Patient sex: M
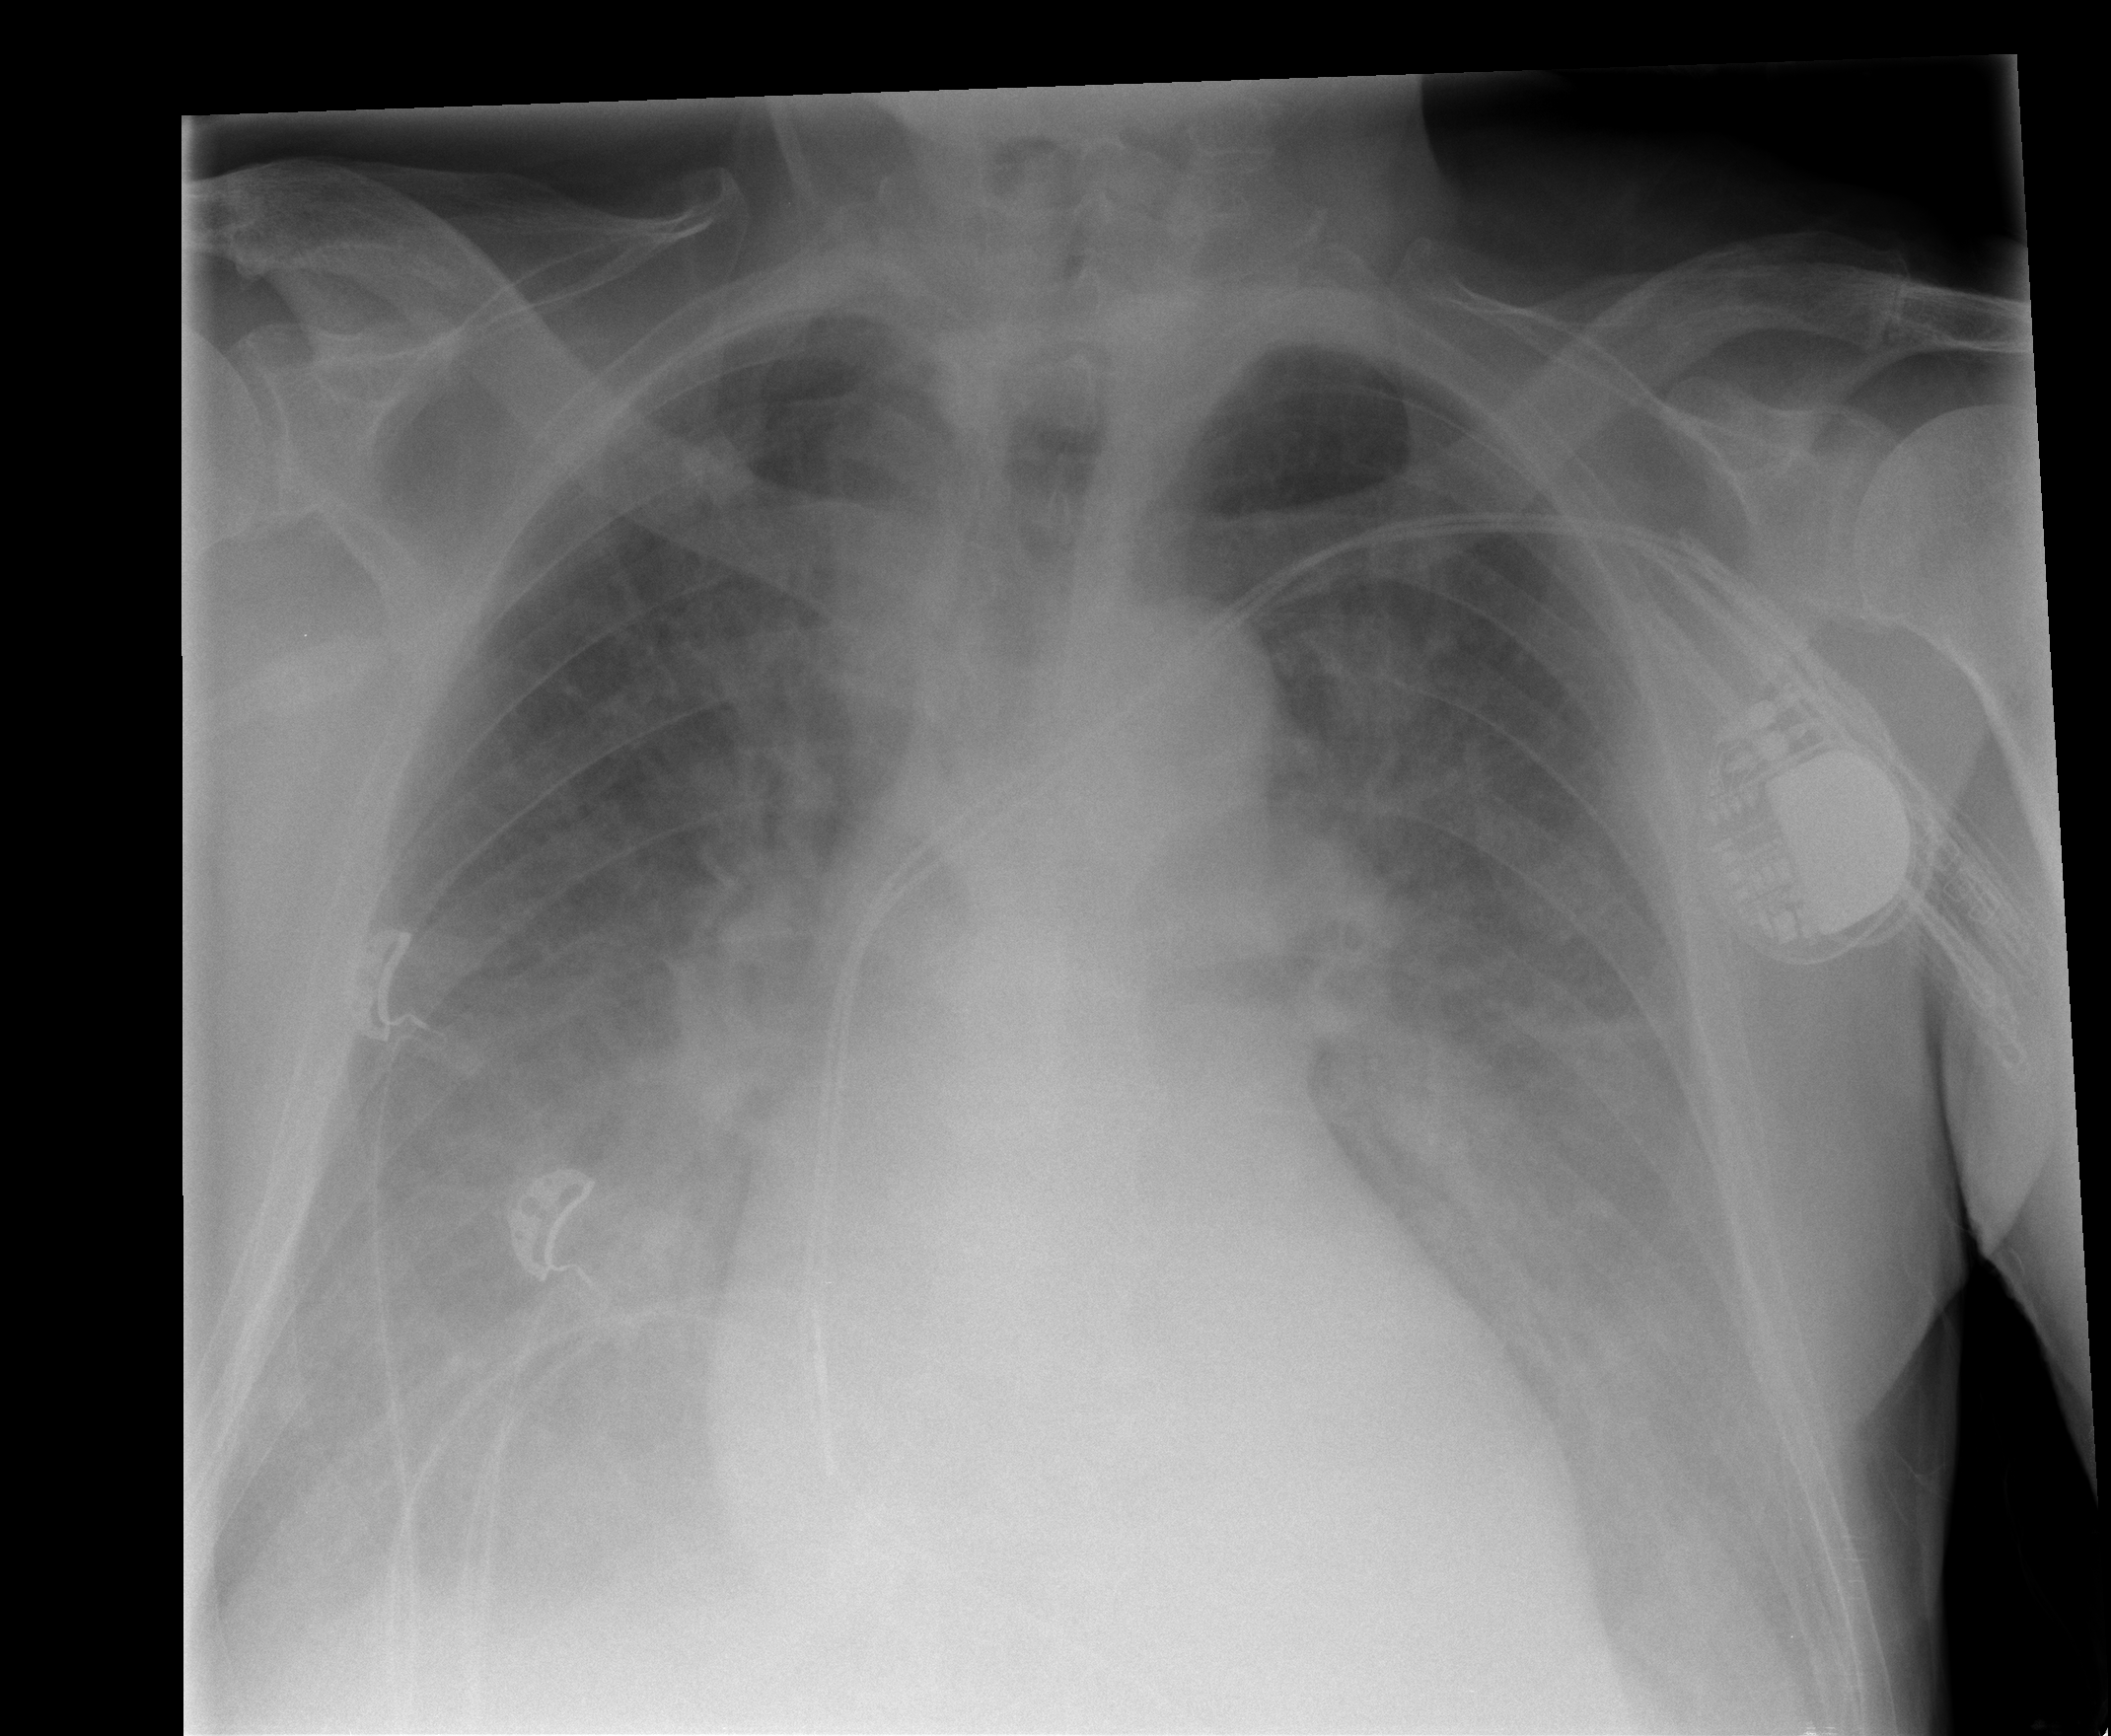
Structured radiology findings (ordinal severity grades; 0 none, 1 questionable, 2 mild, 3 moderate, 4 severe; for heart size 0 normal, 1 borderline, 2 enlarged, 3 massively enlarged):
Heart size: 1
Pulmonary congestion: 3
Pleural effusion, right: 3
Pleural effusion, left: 2
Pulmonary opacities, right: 2
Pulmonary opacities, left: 2
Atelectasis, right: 3
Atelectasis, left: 2